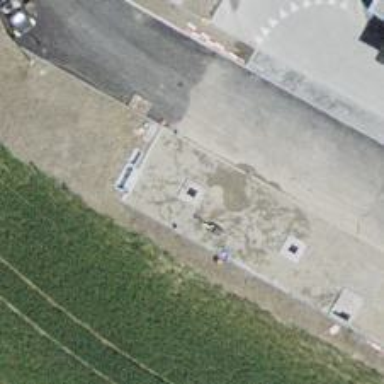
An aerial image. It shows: Charging station.